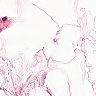
Metastatic tissue present: no